Question: I've my custom element defined as:
'''
class purchaseLines extends HtmlElement {
static final tag = 'purchase-lines';
factory purchaseLines() => new Element.tag(tag);
var shadow, innerDiv;
purchaseLines.created() : super.created() {
var shadow = this.createShadowRoot();
innerDiv = new cardFonix()..width='310px'..height ='80px';
var LineNumber = new InputFonix('serial#')..iw=20;
var LineItem = new InputFonix('item code');
var LineQty = new InputFonix('Qty')..type='number';
var lRDD = new InputFonix('R. Delivery')..type='date';
innerDiv.container.nodes..add(LineItem)..add(LineQty)..add(lRDD);
shadow.nodes.add(innerDiv);
}
}
'''
and it is displaying the required correctly, as in the attached.
I'm trying to read how many lines cards had been entered, and th value of each item in each card.
1. For reading number of lines cards, I used the below statement, and its functioned correctly. print(this.parent.nodes.length);
2. My problem with reading the elements values in each card / custom element, and I can not go deeper with nodes.nodes... and got this error There is no such getter 'length' in 'Node'
how can I read the values of each item in the shadow? I found in DART a shadowRoot, but not sure if it is related to my issue or some thing else, I googled as I can, and found no answer :(
'''
![developer tool output][1]
'''

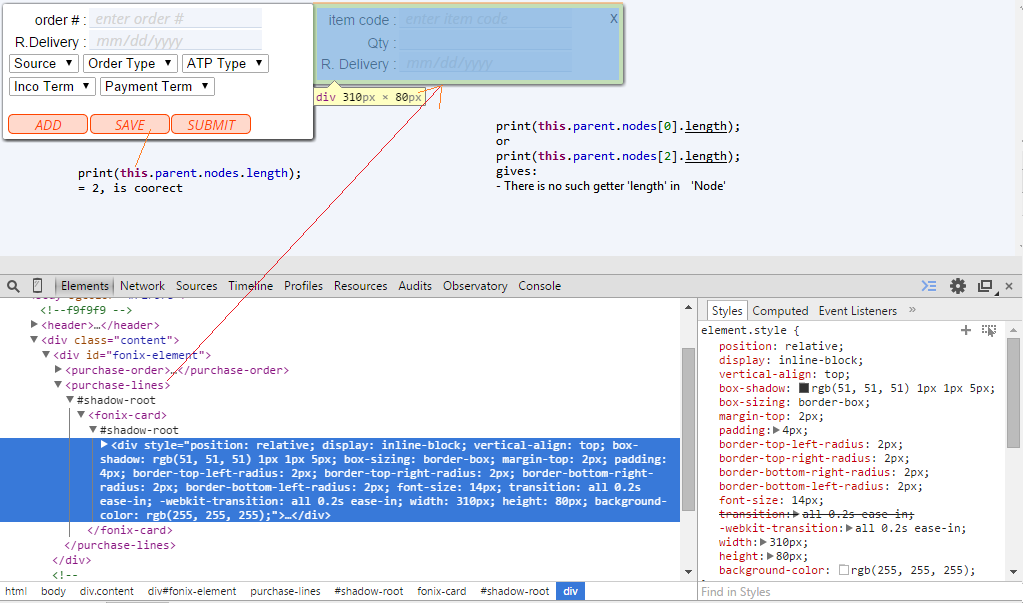
Answer: The secret was in the
I was able to access it using the following code:
'''
this.parent.nodes[0].shadowRoot.nodes
'''